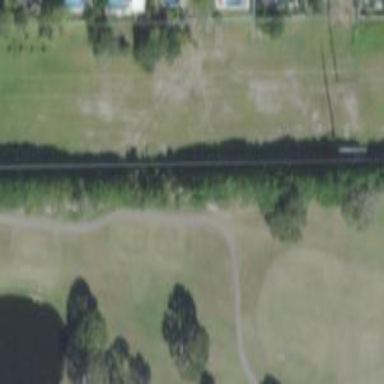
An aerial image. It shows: Path.